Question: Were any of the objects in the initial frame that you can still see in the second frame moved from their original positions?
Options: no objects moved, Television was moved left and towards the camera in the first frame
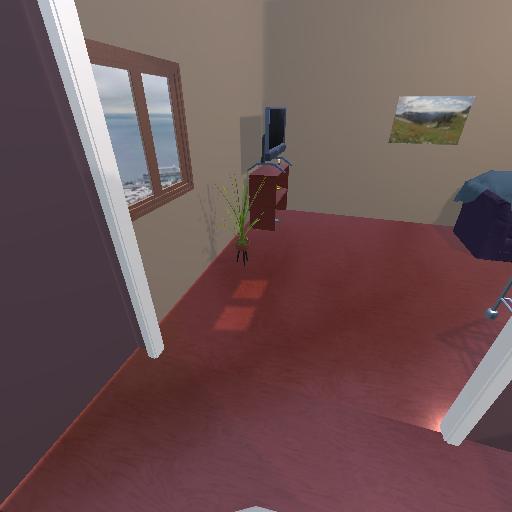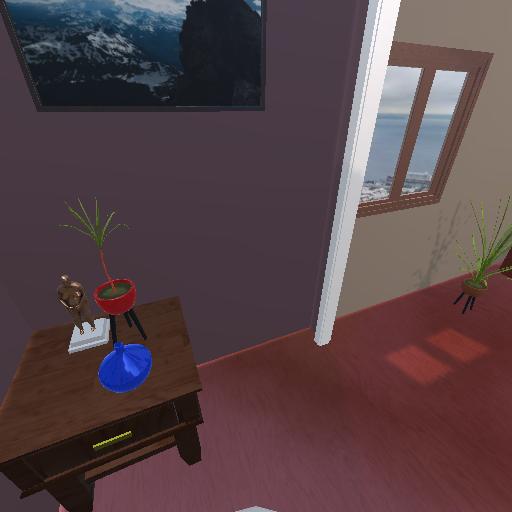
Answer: no objects moved